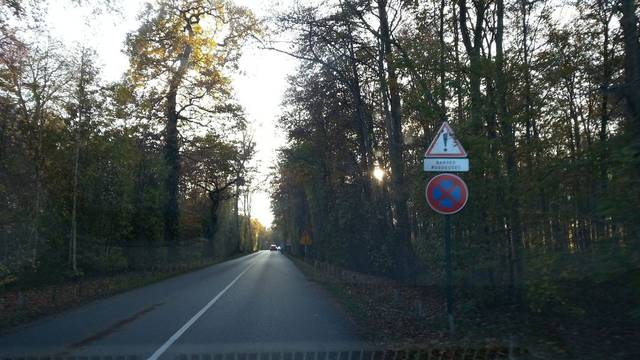
Region: France
Coordinates: 49.189, 2.48